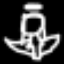
Label: angel